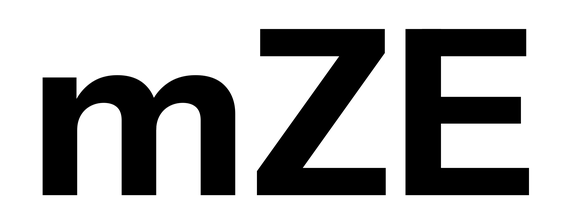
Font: InstrumentSans_Bold